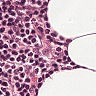
Metastatic tissue present: no